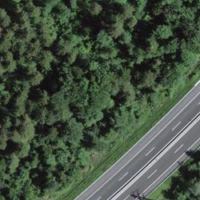
EUNIS habitat code: 44
Species observed at this site:
Caltha palustris
Arnica montana